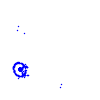
Particle: pion